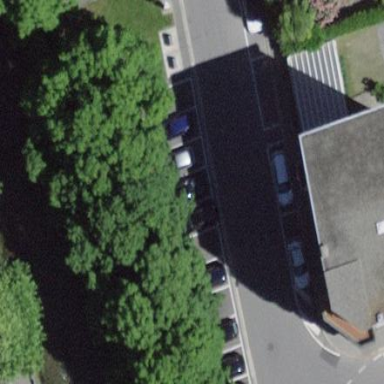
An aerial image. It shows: Street-side parking area with asphalt surface.